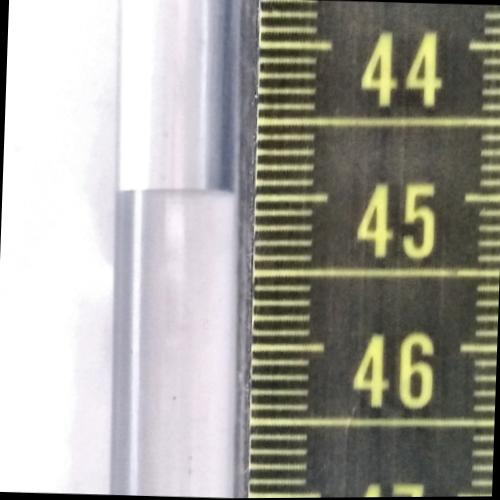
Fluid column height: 45.0 cm